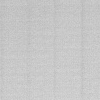
Atmospheric dust classification: dusty